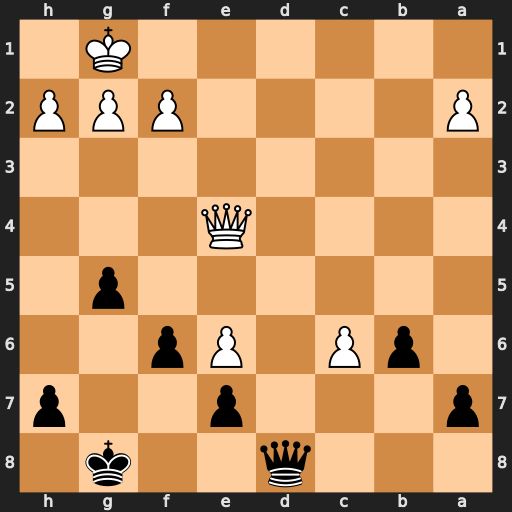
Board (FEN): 3q2k1/p3p2p/1pP1Pp2/6p1/4Q3/8/P4PPP/6K1
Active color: b
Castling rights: -
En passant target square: -
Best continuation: Qd1+ Qe1 Qxe1#